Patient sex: M
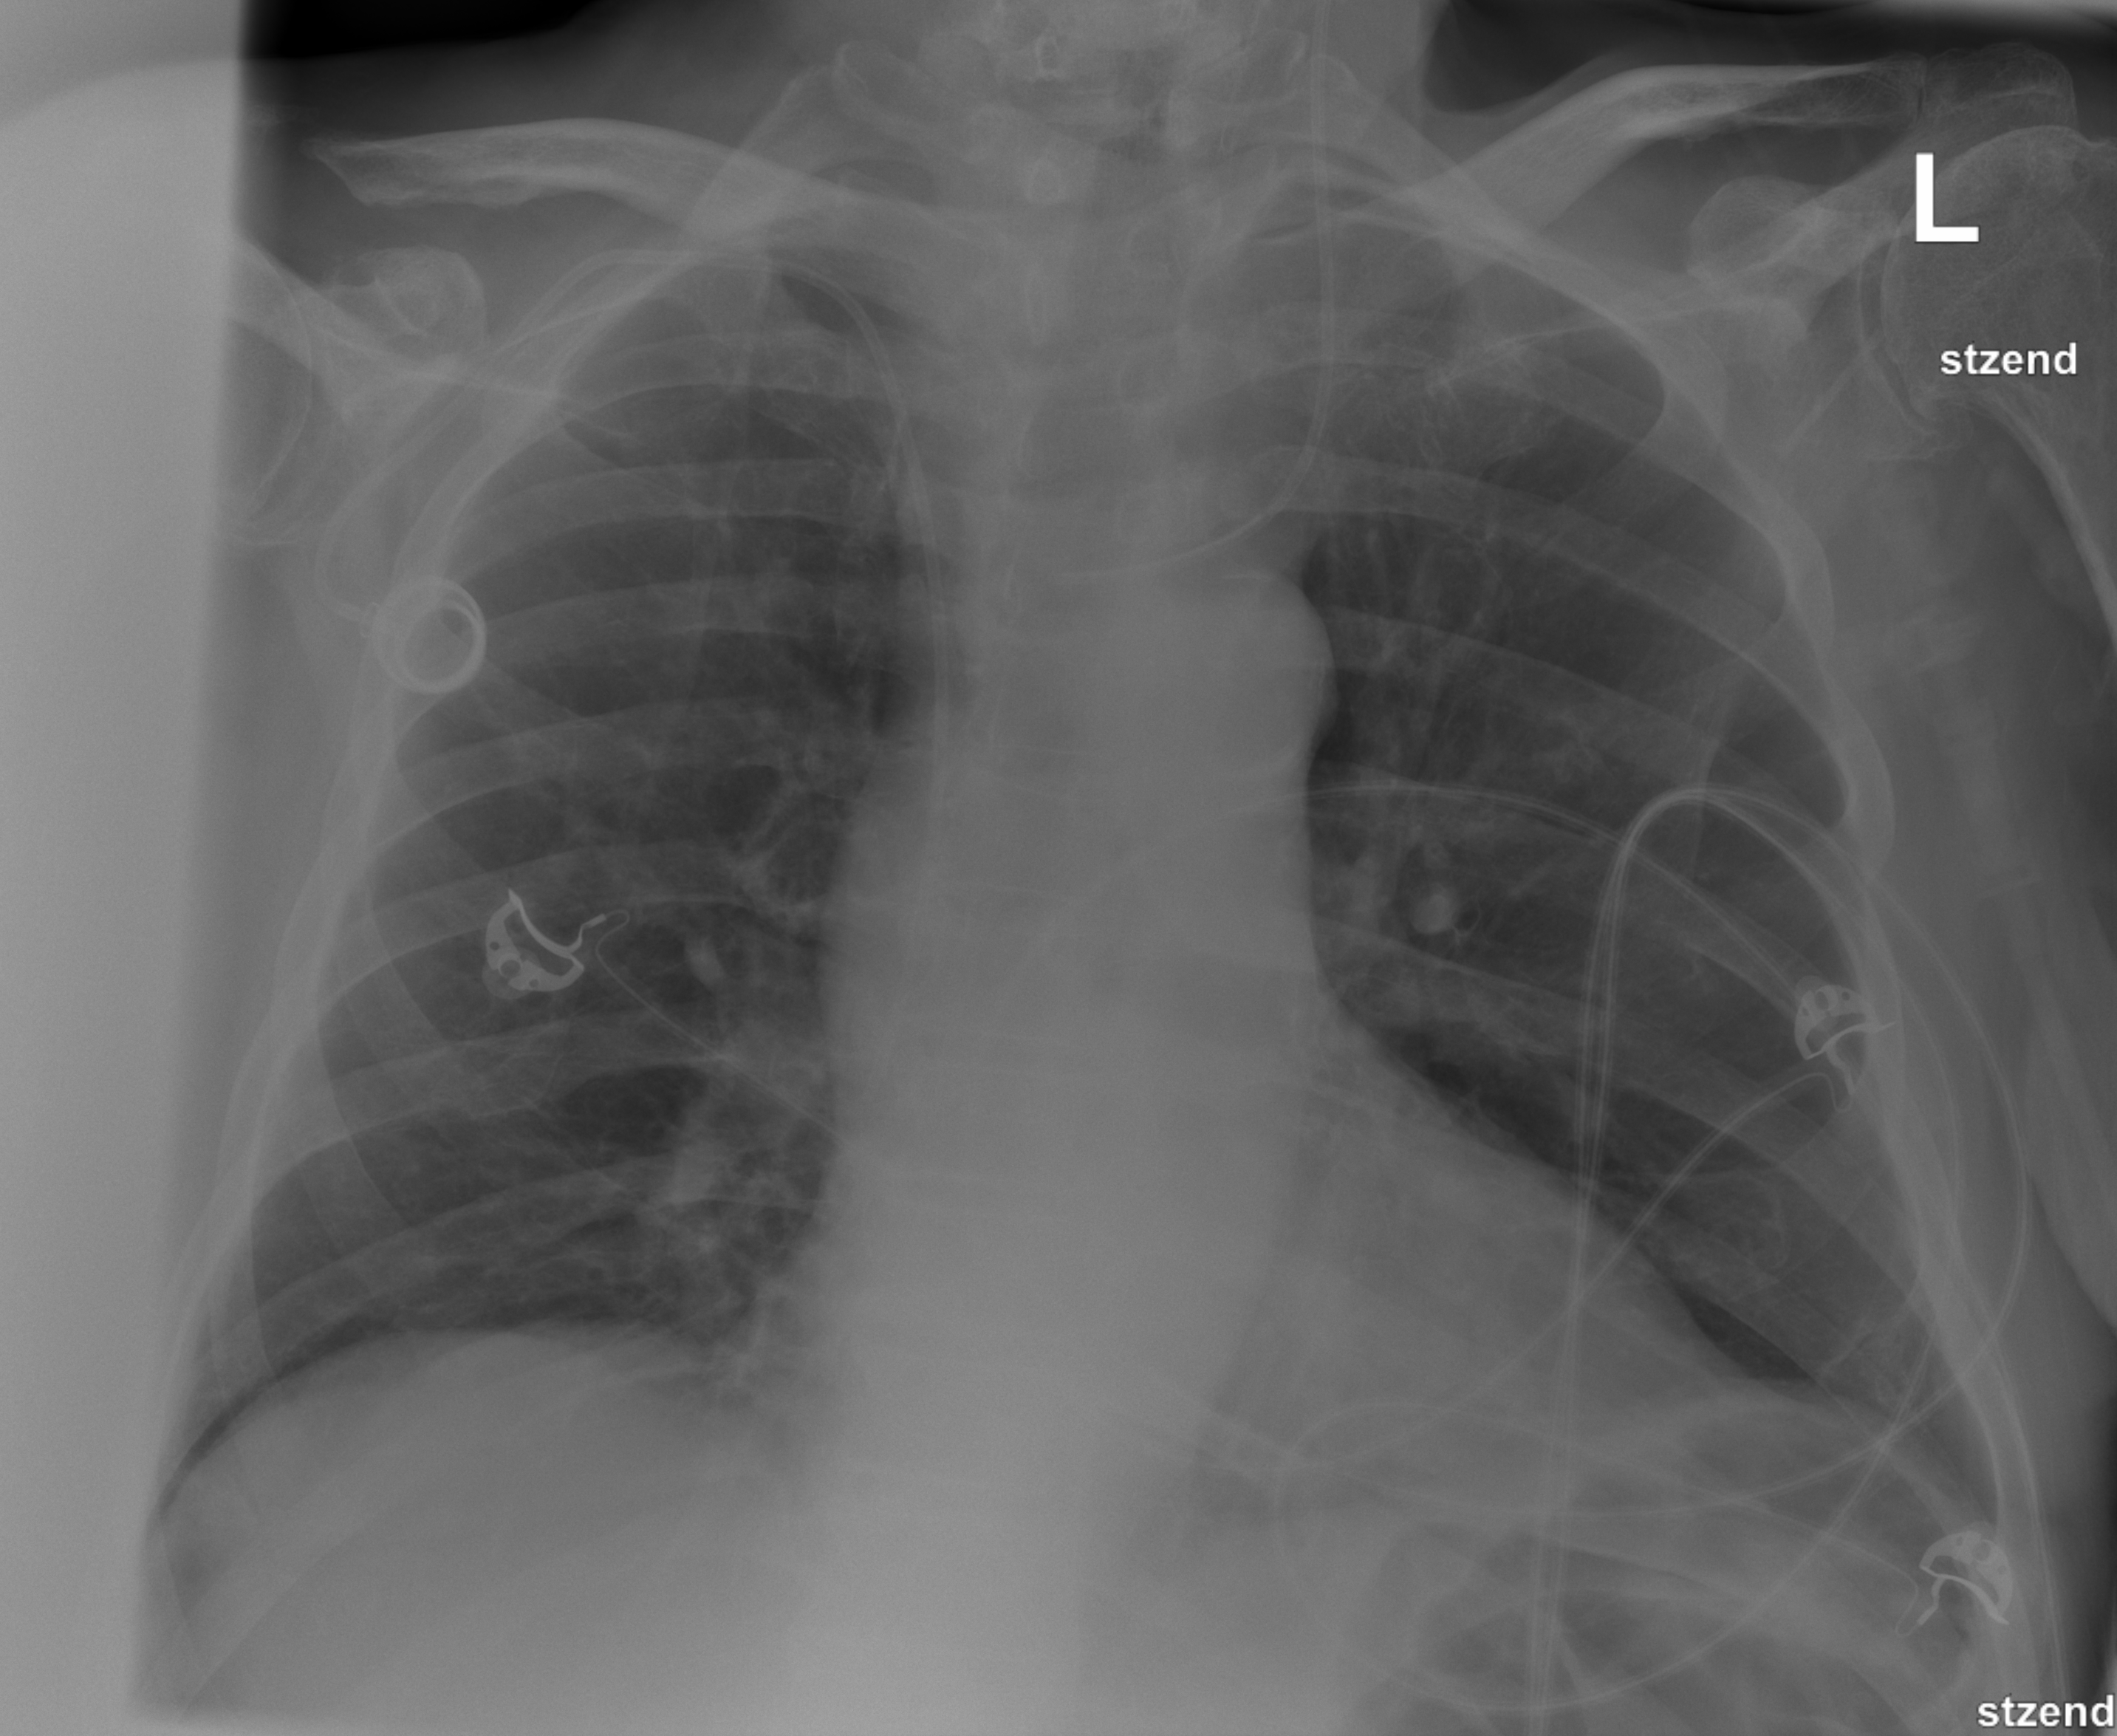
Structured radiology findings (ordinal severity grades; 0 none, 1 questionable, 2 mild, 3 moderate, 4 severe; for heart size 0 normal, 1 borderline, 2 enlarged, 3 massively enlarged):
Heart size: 0
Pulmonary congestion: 0
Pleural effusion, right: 0
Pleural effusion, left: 0
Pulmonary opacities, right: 2
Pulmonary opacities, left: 0
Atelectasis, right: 0
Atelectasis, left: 0